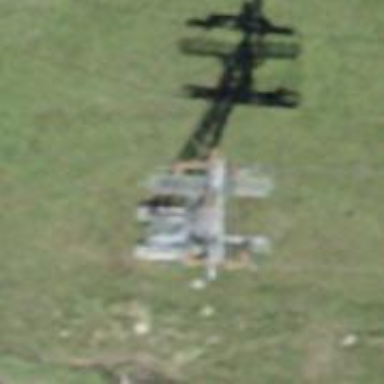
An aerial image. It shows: Pylon for aerialway.